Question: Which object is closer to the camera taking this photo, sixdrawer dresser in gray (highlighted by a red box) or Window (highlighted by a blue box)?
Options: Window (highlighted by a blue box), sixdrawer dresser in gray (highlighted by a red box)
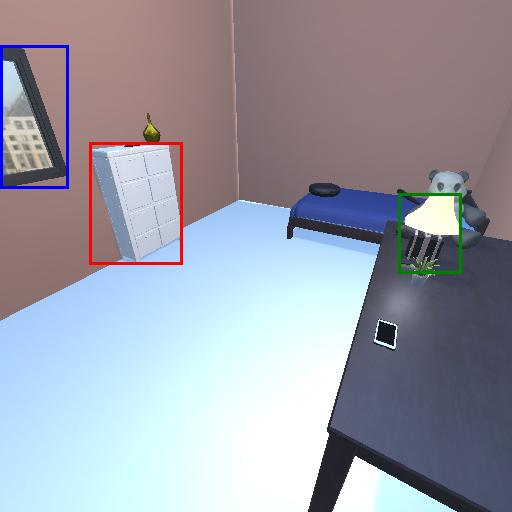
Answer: Window (highlighted by a blue box)